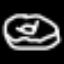
Label: donut